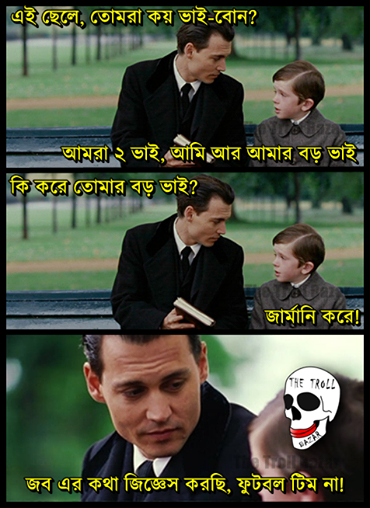
Caption: এই ছেলে তোমরা কই ভাই বোন? আমরা ২ ভাই,আমি আর আমার বড় ভাই কি করে তোমার বড় ভাই? জার্মানি করে!জব এর কথা জিজ্ঞেস করসি, ফুটবল টিম না!
Label: non-hate